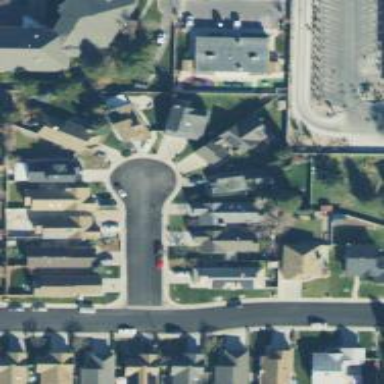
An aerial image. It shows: Turning circle on the road.